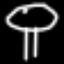
Label: mushroom